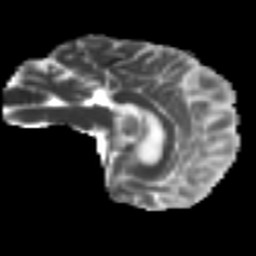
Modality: MD
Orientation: sagittal
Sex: female
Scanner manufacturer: ge
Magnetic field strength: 3 T
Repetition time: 7 s
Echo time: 0.08 s